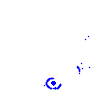
Particle: electron